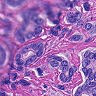
Metastatic tissue present: yes